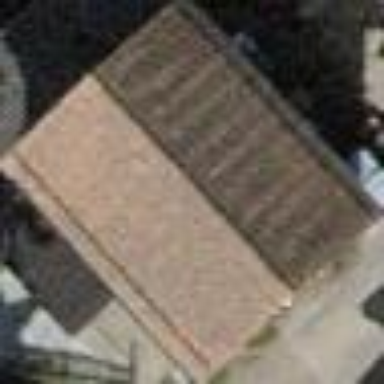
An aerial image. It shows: Shed.